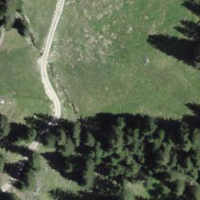
EUNIS habitat code: 43
Species observed at this site:
Certhia familiaris
Corvus corone
Lophophanes cristatus
Spinus spinus
Periparus ater